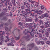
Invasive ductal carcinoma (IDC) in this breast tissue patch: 0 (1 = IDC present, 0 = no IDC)